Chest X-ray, AP view. Patient: 47 years old, sex F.
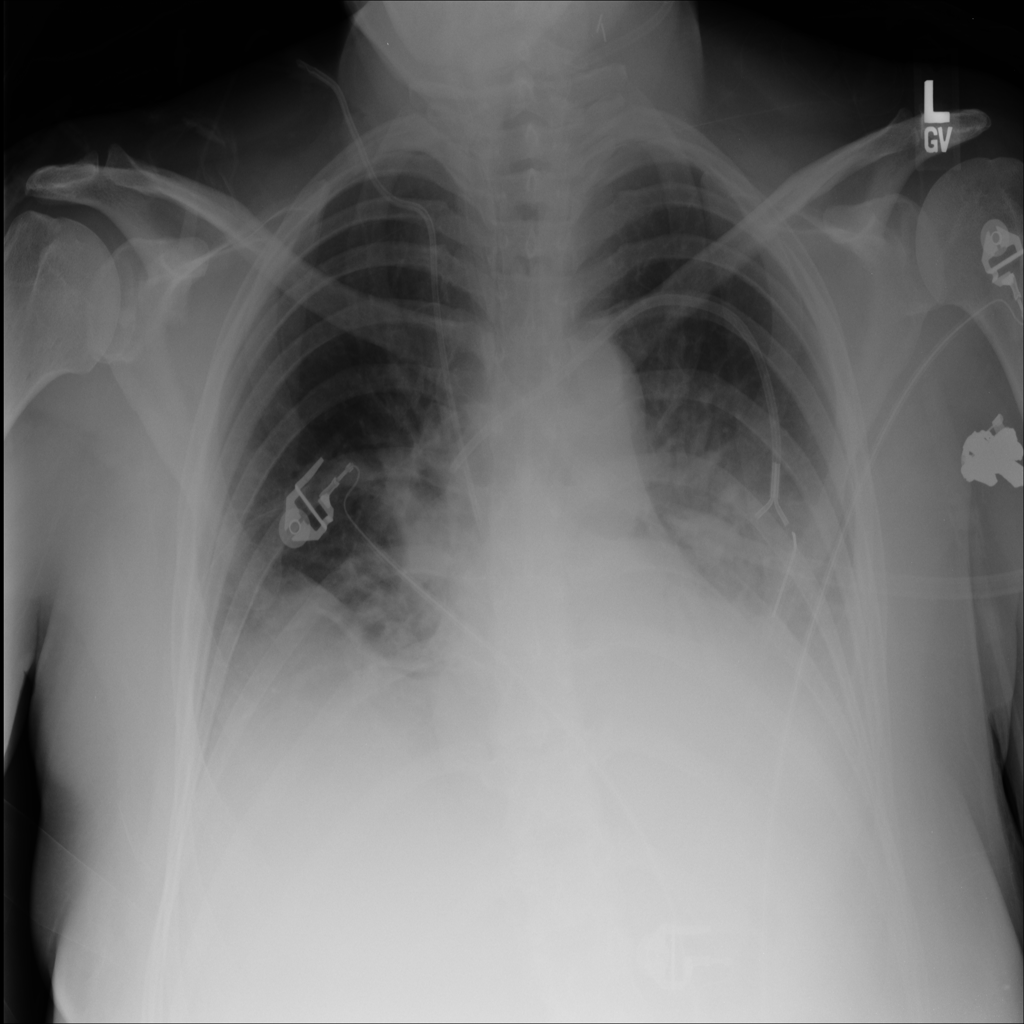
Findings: Atelectasis